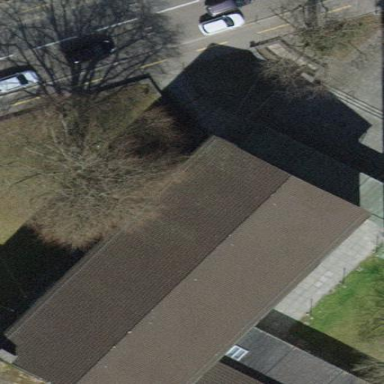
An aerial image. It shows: Building with gabled roof.